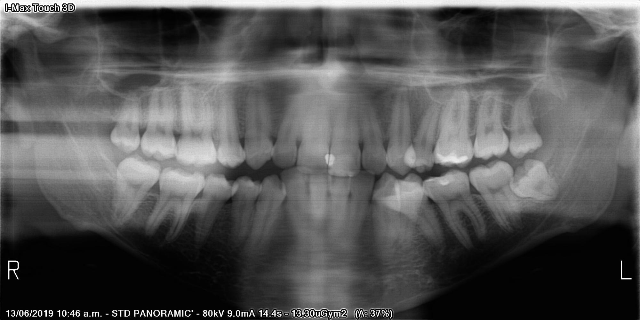
adult